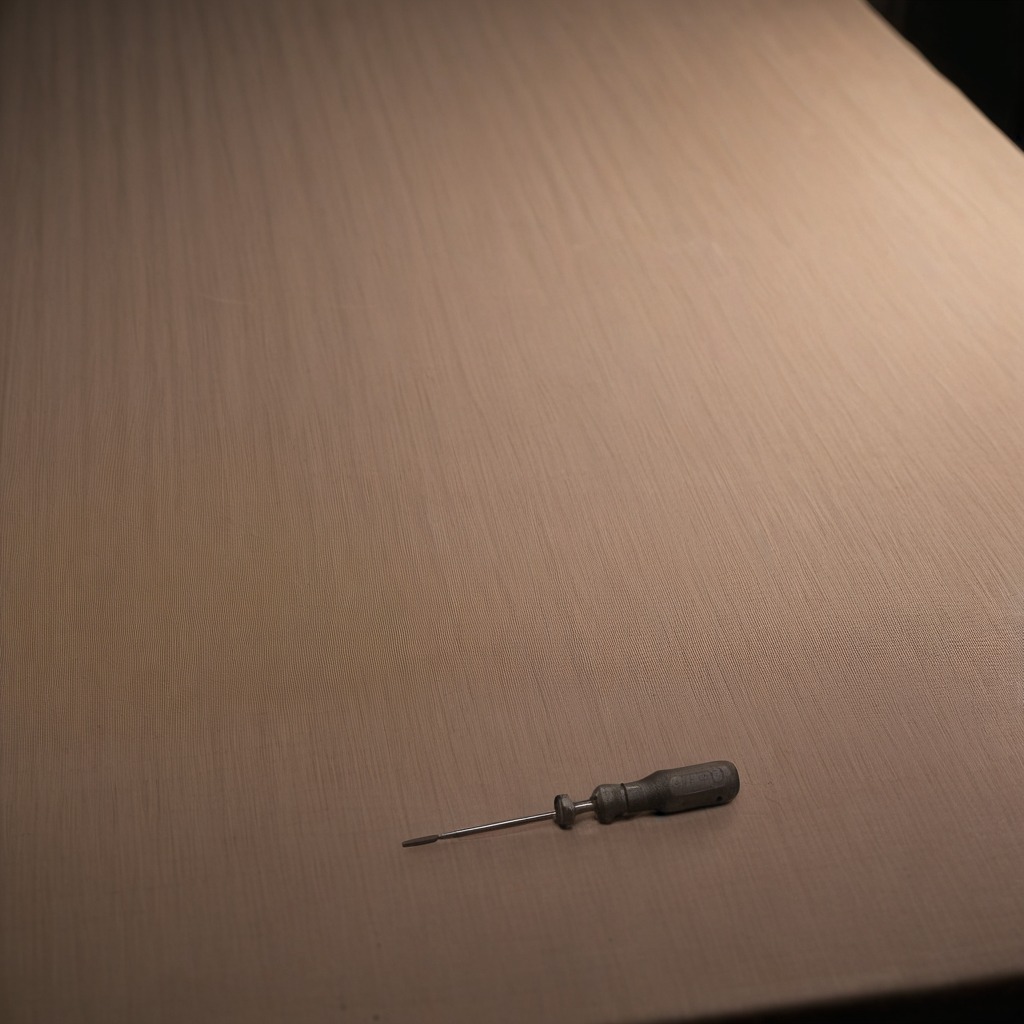
A screwdriver lying on a wooden table inside a workshop at night